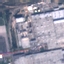
Label: Industrial